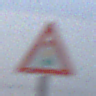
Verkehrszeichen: Lichtzeichenanlage
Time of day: MorningAfternoon
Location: Outdoor (Nature)
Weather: Overcast
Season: NotSpecified
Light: Natural